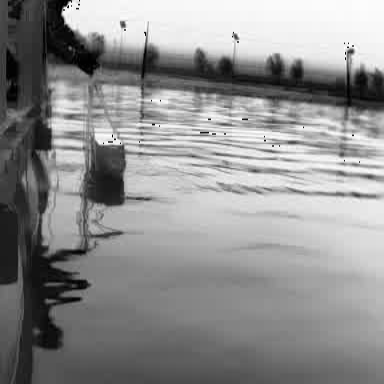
There is a fishing_boat in the infrared image.